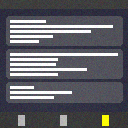
Screen state: on